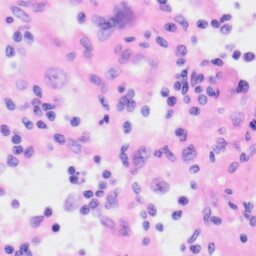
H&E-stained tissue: Kidney